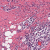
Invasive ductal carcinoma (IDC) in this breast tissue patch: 0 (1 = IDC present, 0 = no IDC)